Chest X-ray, PA view. Patient: 33 years old, sex M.
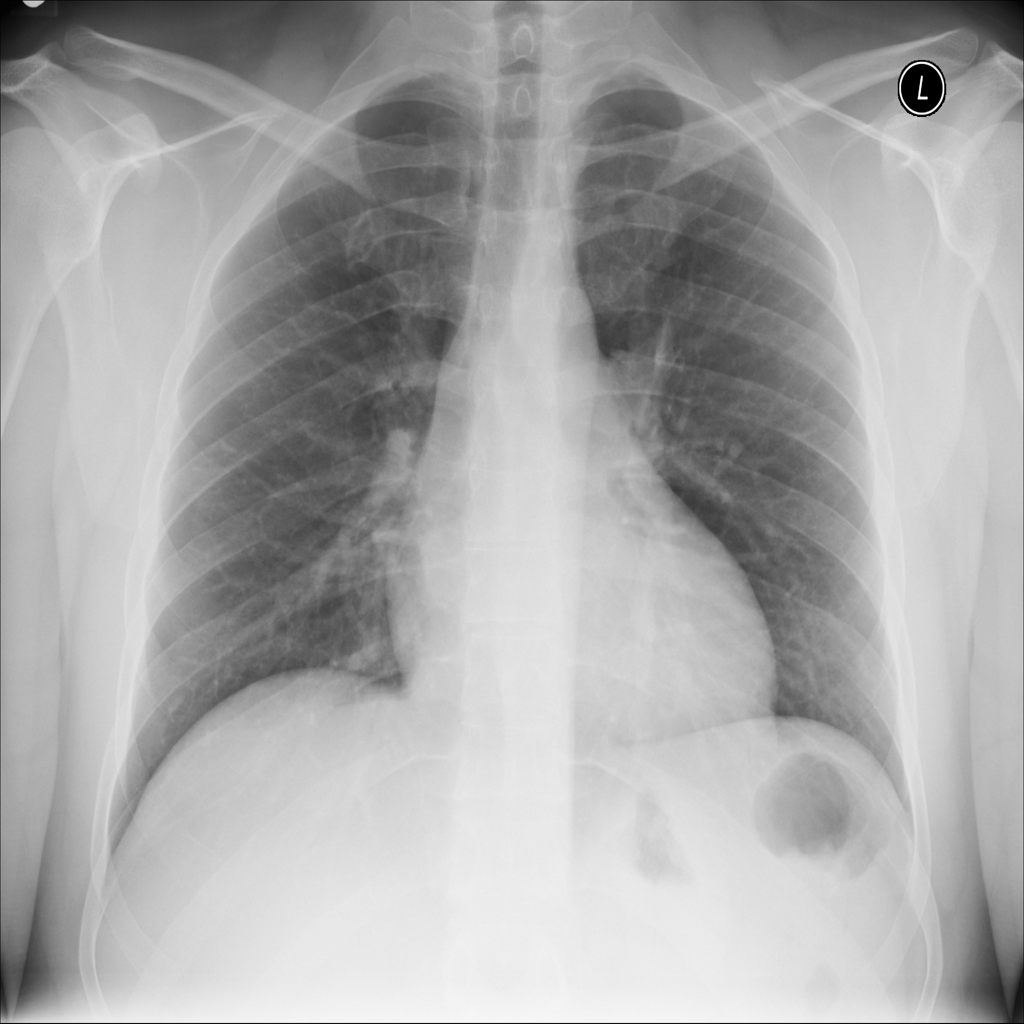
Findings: No Finding